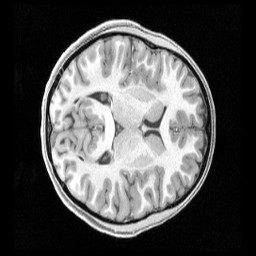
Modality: T1w
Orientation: axial
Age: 19
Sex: female
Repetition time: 2.4 s
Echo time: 0.00222 s